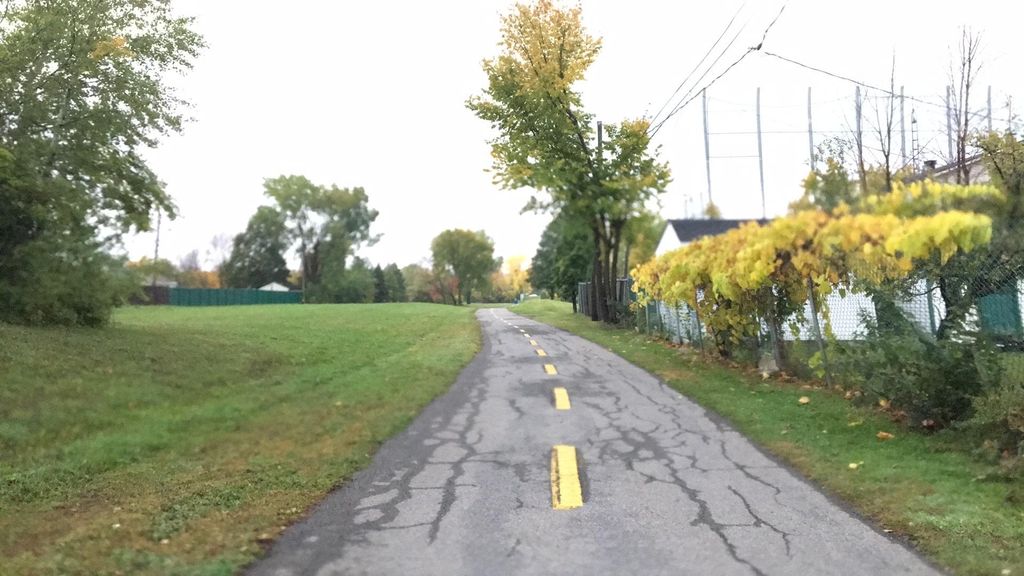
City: montreal